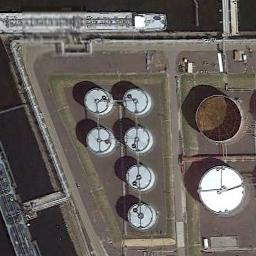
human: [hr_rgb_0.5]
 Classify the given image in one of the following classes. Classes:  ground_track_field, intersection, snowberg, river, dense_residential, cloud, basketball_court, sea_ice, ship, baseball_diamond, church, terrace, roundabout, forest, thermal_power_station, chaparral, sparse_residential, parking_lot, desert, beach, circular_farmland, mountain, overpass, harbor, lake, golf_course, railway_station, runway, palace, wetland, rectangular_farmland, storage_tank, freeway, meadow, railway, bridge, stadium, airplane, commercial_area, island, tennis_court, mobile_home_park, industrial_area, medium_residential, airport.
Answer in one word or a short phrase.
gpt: storage_tank